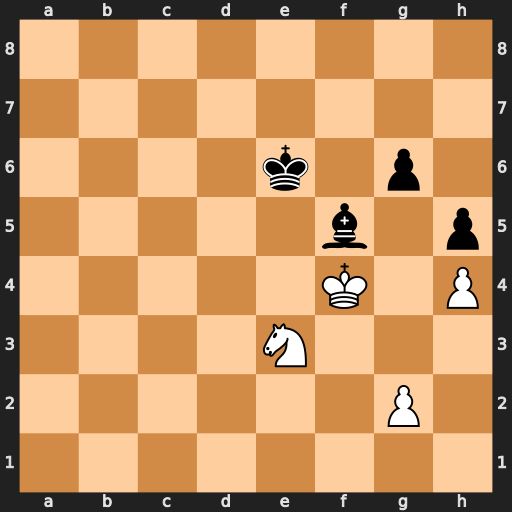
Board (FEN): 8/8/4k1p1/5b1p/5K1P/4N3/6P1/8
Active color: w
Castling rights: -
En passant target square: -
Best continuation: Nxf5 gxf5 Kg5